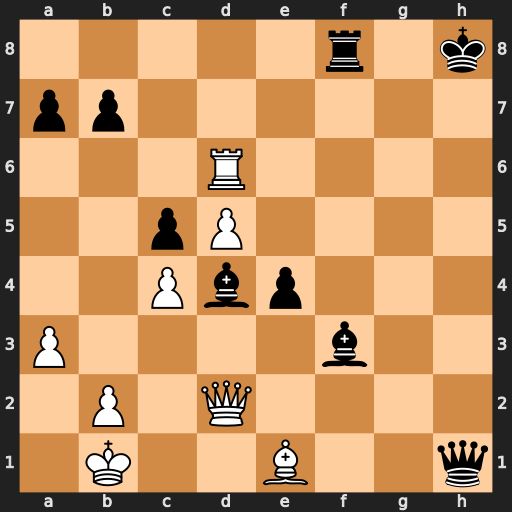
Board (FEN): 5r1k/pp6/3R4/2pP4/2Pbp3/P4b2/1P1Q4/1K2B2q
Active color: w
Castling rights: -
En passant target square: -
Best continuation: Rh6+ Qxh6 Qxh6+